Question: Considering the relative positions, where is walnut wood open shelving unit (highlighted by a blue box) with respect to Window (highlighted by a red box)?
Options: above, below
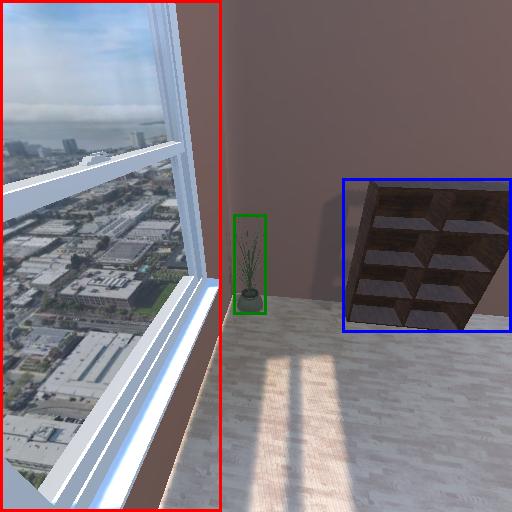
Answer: above